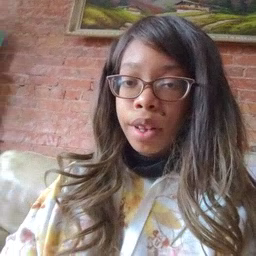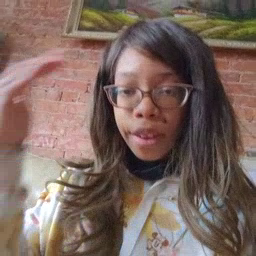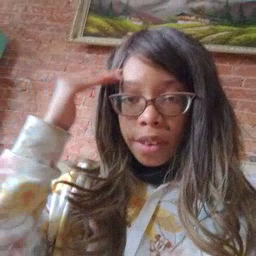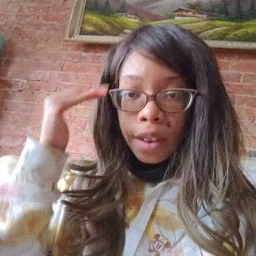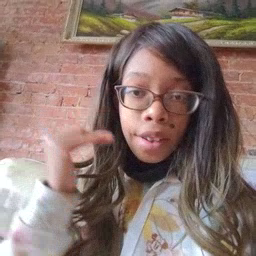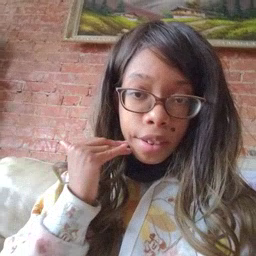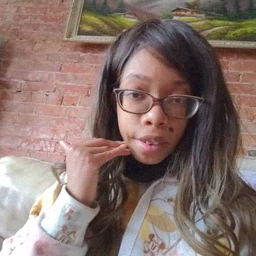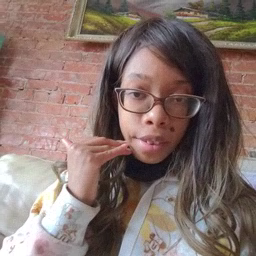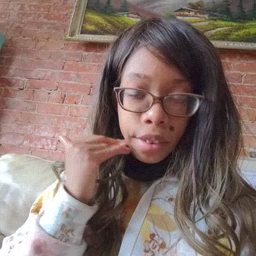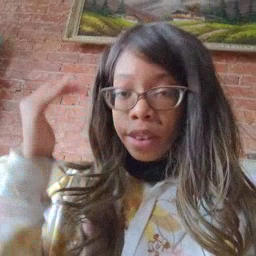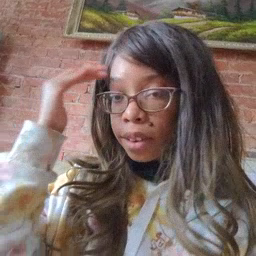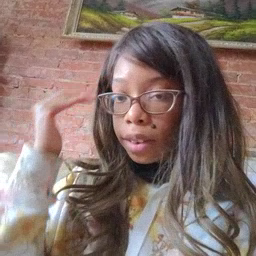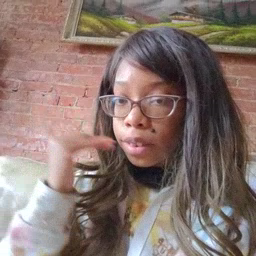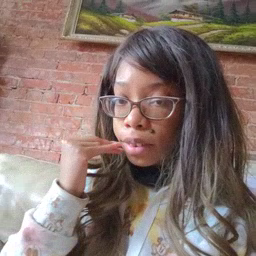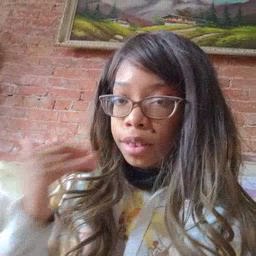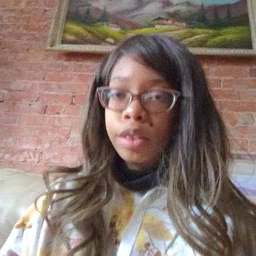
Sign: head